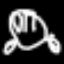
Label: frog